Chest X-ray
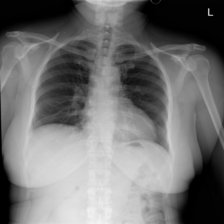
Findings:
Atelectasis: negative
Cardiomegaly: negative
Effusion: negative
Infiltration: negative
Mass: negative
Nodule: negative
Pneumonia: negative
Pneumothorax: negative
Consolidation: negative
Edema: negative
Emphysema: negative
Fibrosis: negative
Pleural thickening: negative
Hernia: negative